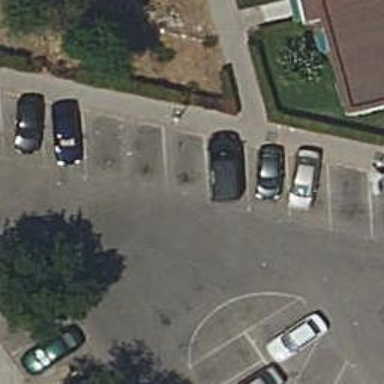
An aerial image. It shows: Sidewalk.